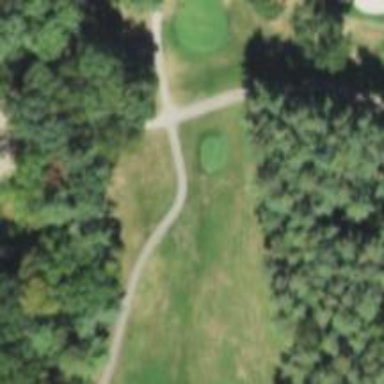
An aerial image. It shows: Path for both road and golf.